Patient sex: M
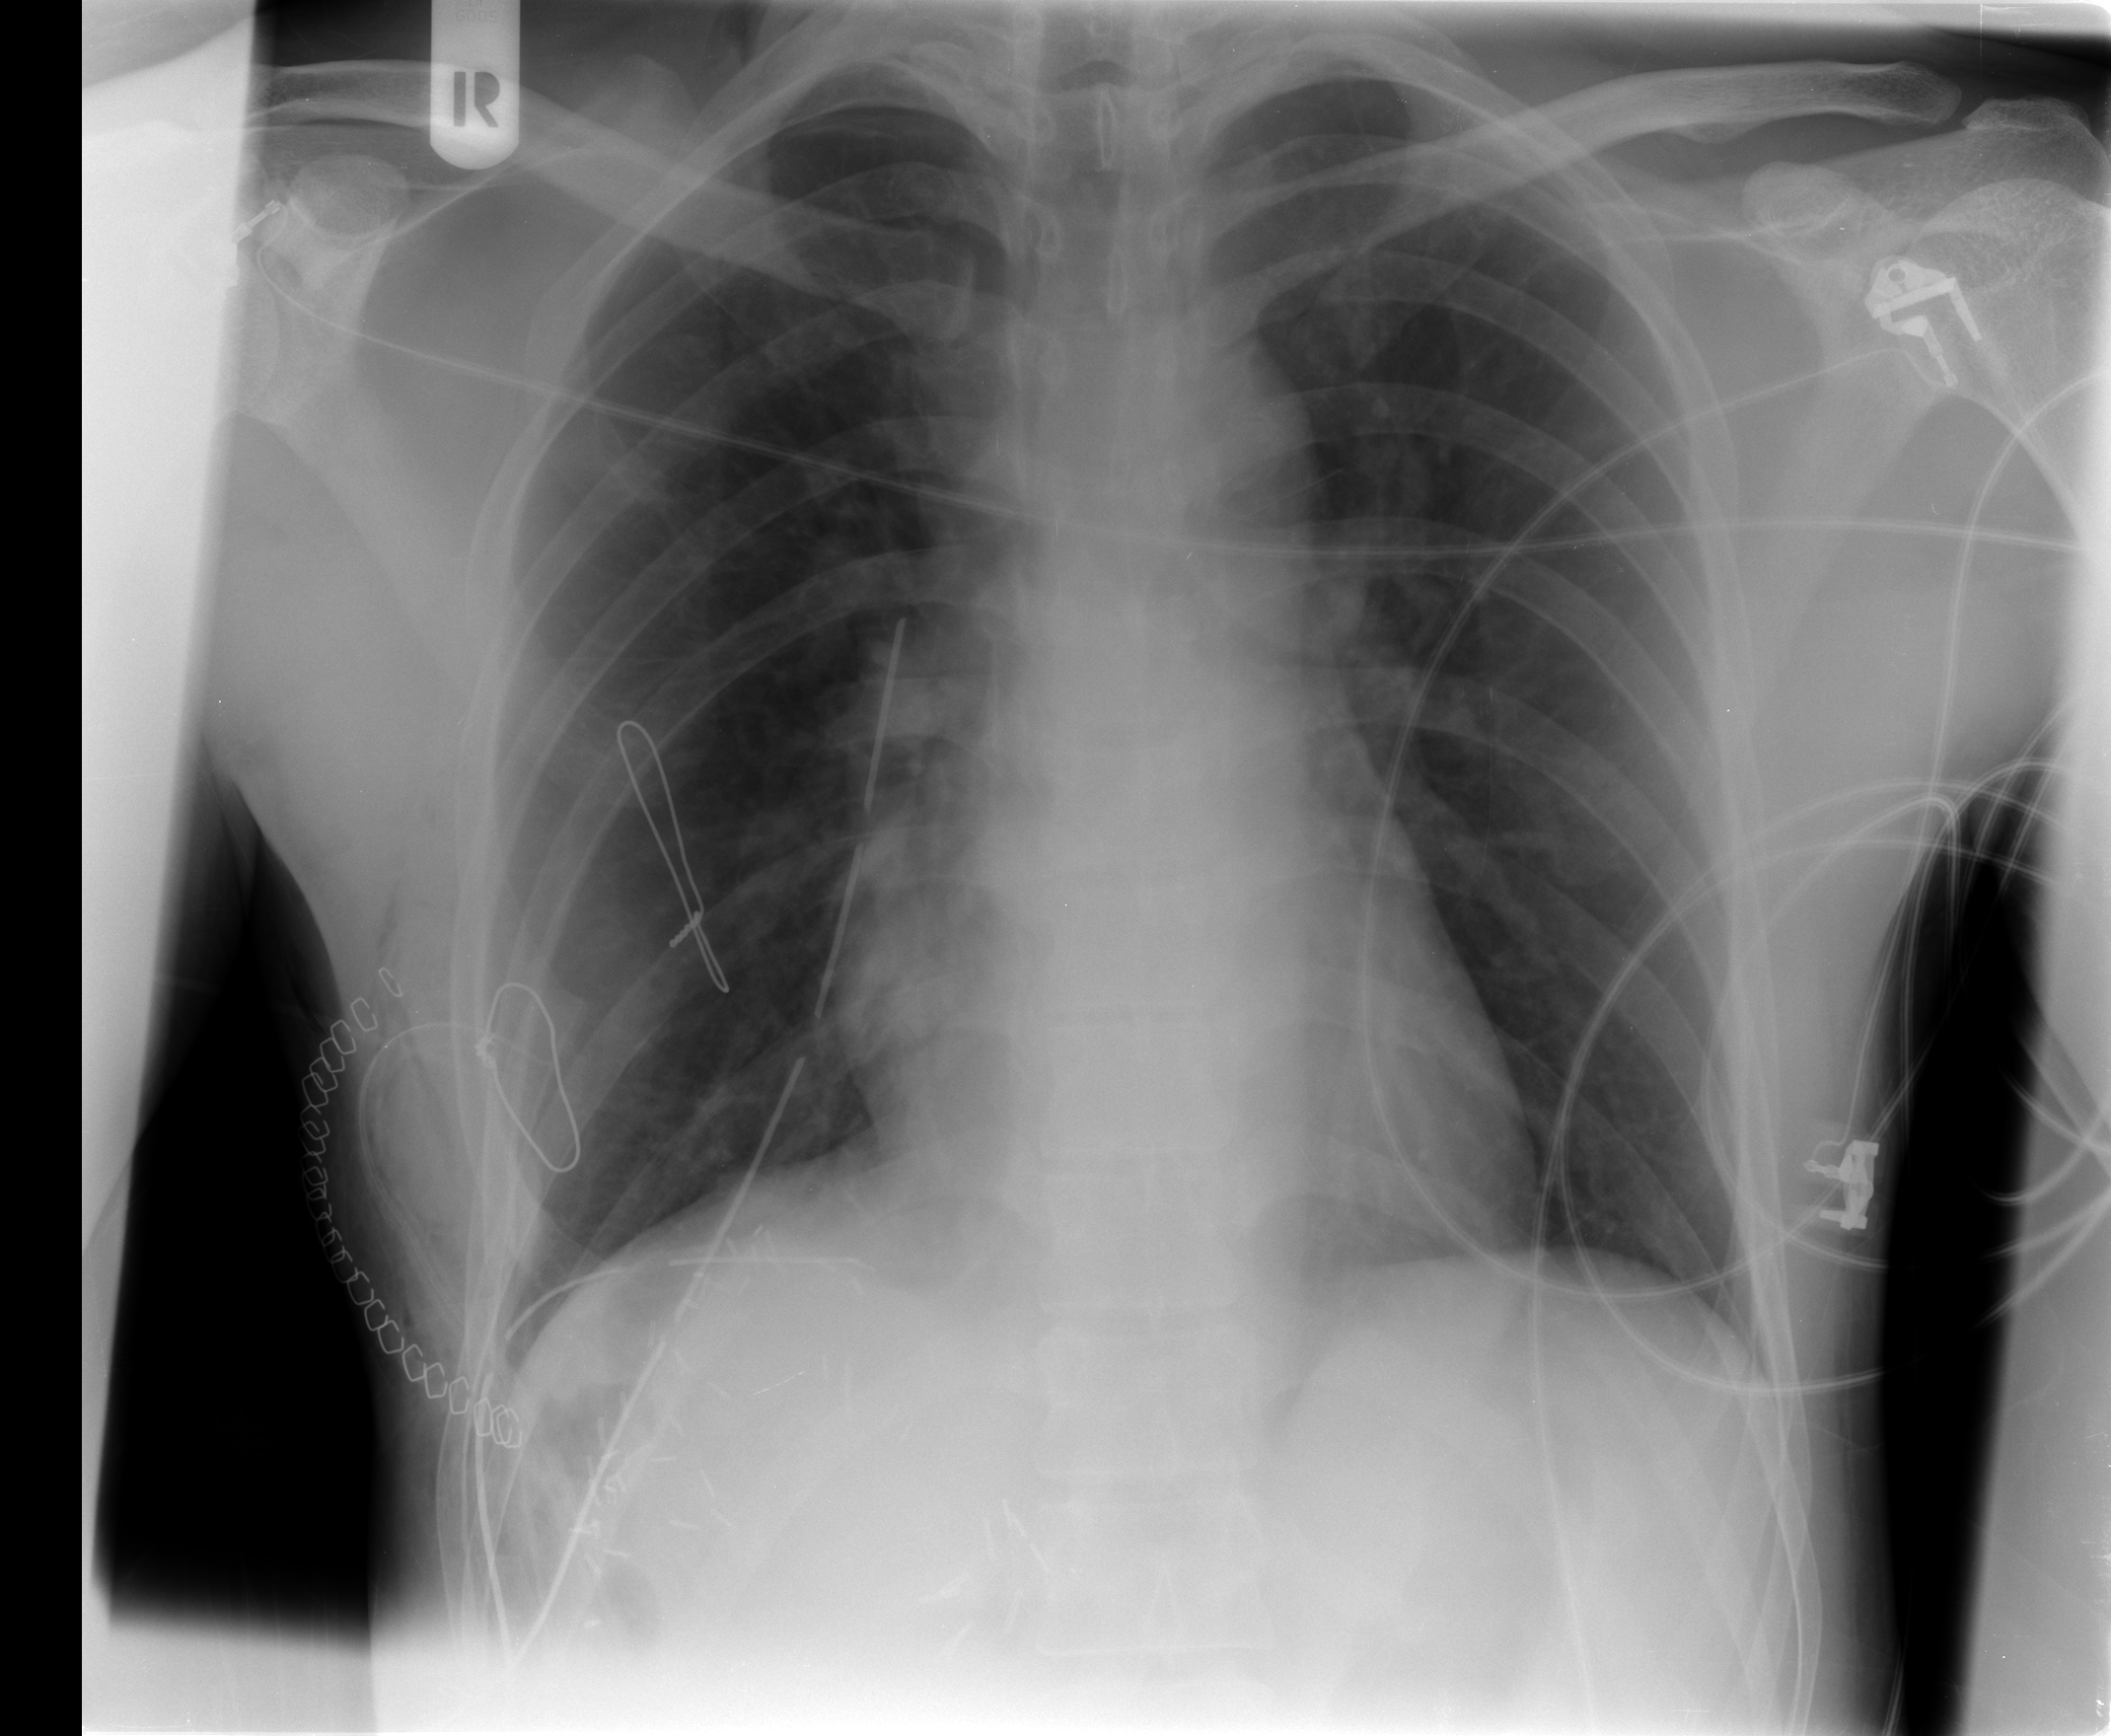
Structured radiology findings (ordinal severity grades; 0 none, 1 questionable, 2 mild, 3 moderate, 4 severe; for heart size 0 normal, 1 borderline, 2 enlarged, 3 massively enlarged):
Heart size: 0
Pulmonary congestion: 0
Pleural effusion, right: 0
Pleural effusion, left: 0
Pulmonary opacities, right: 0
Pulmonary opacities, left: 0
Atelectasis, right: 1
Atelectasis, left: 0